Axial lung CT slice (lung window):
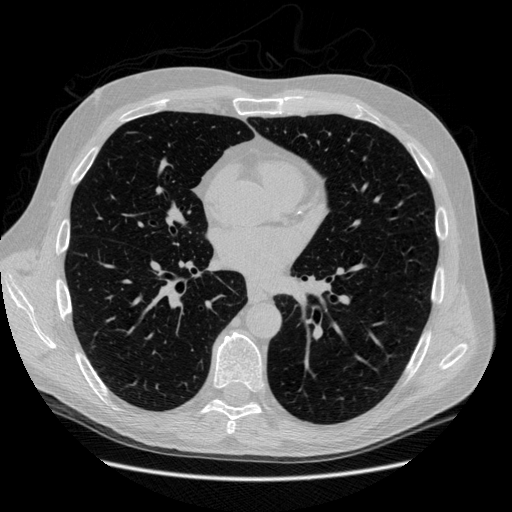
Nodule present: no